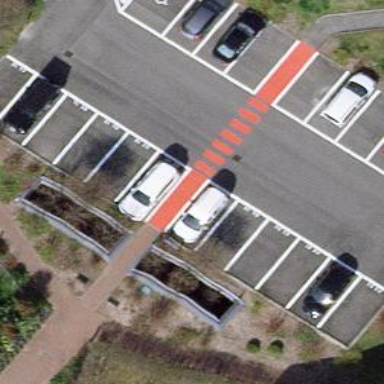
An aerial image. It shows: Uncontrolled zebra crossing on the road.